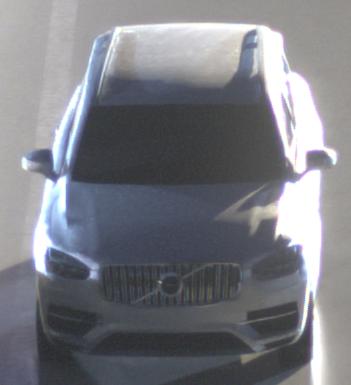
Make: Volvo
Model: XC90 B5
Detailed model: XC90 (L)
Model produced from: 2019/08
Model produced until: 2020/04
Doors: 5
Color: white
Road condition: wet road
Daytime: night
Contrast: high contrast